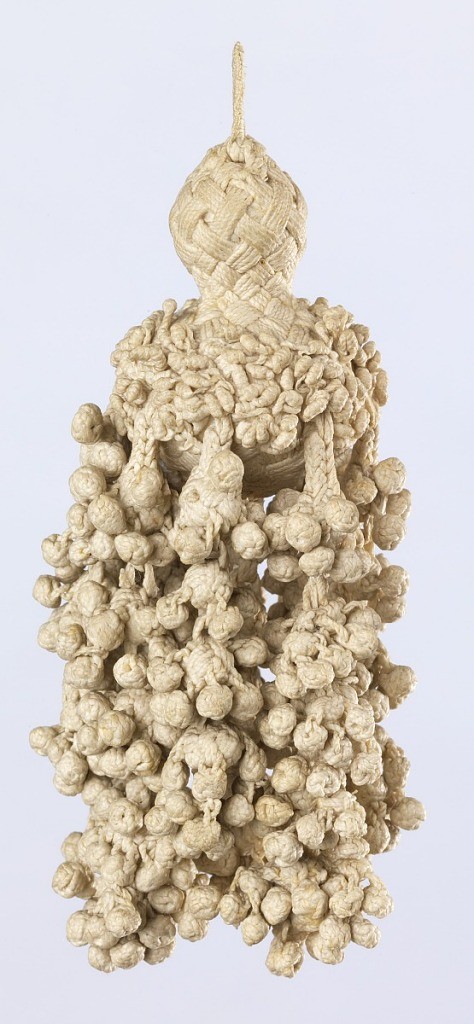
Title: Tassel
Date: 17th century
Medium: linen Technique: braided and knotted
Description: Linen tassel, braided and knotted with loop attached to short pear-shaped center unit from which hang nine elements of knotted clusters, including one hanging from center of tassel.